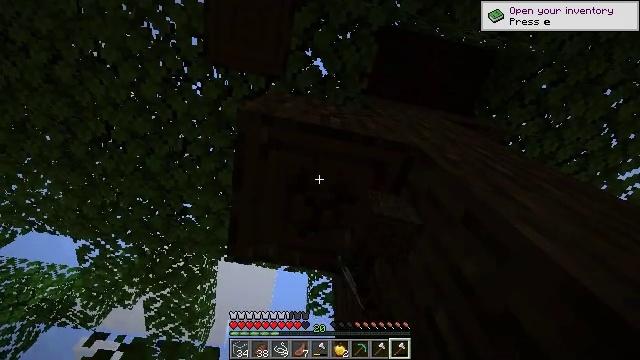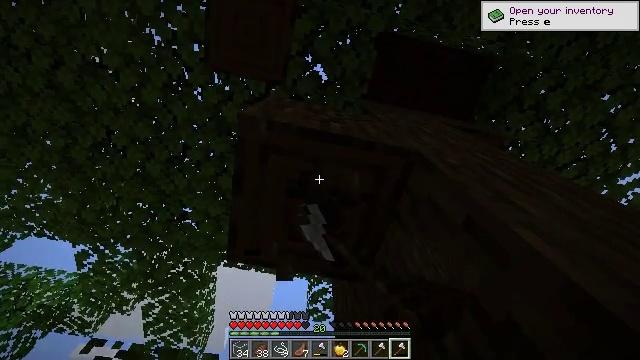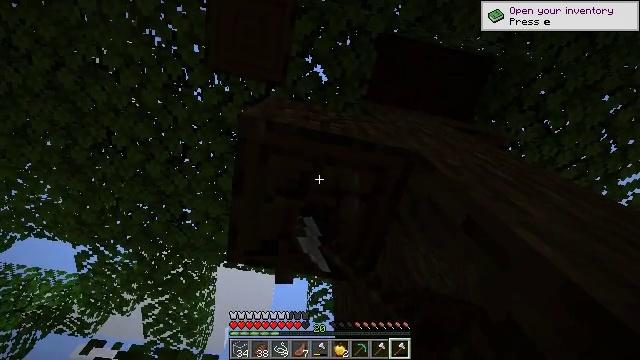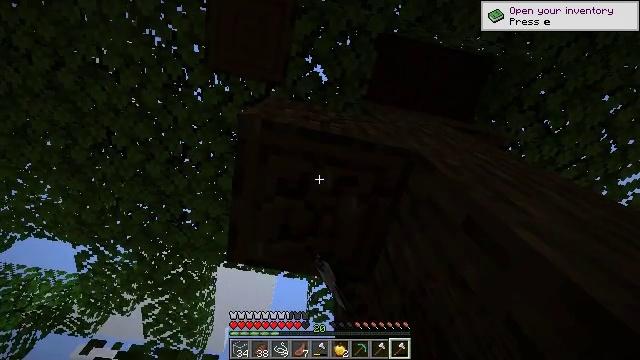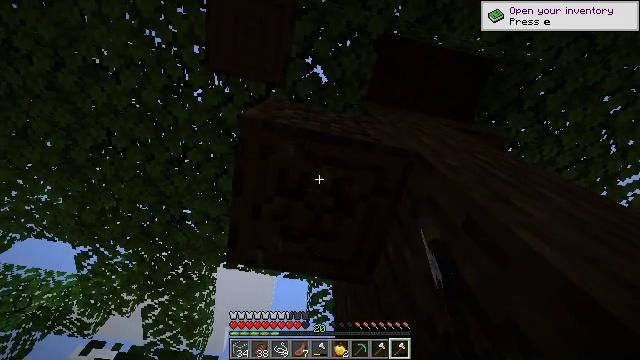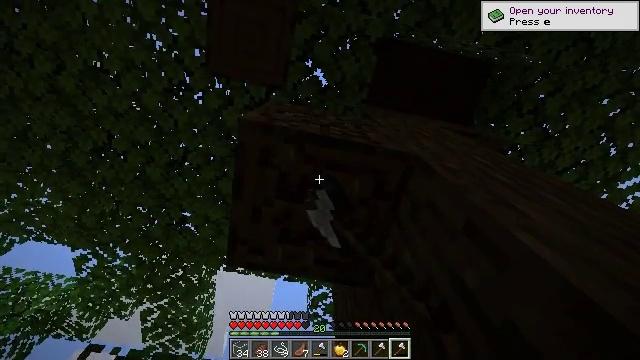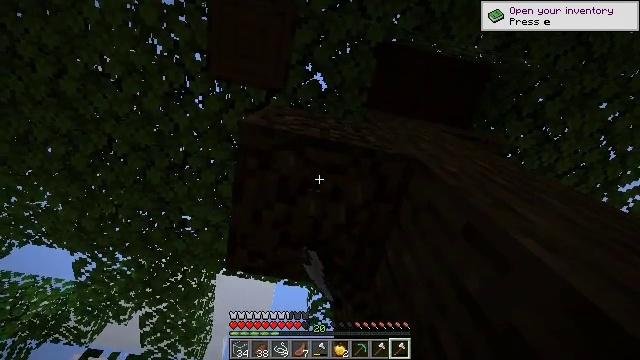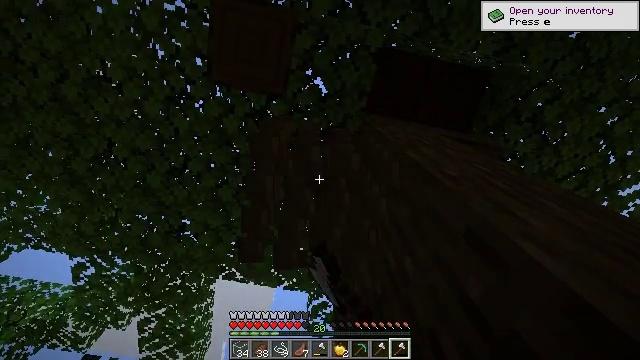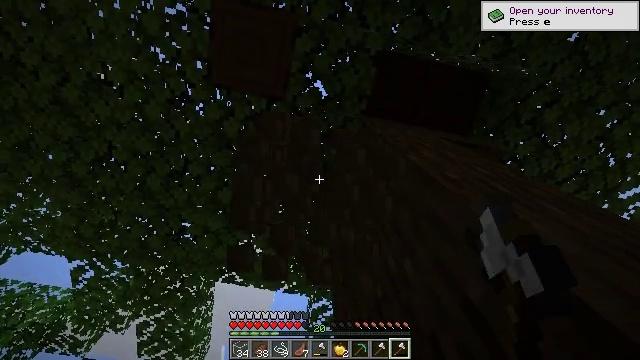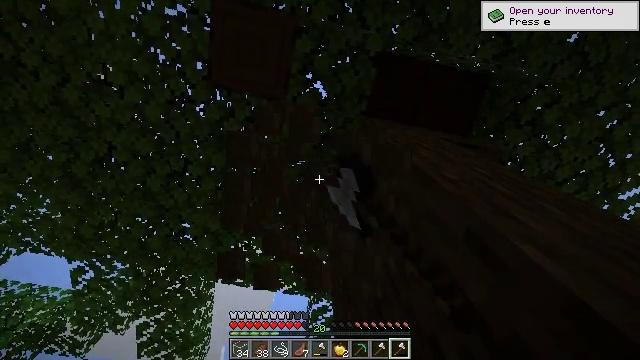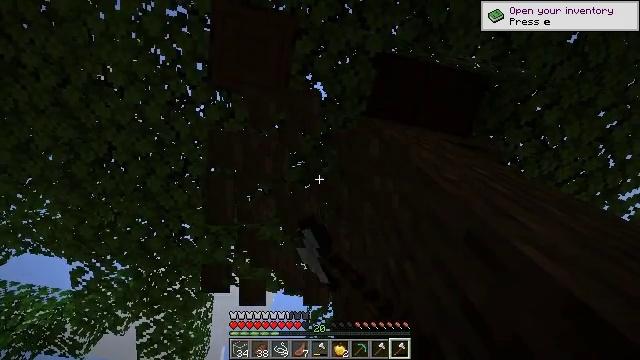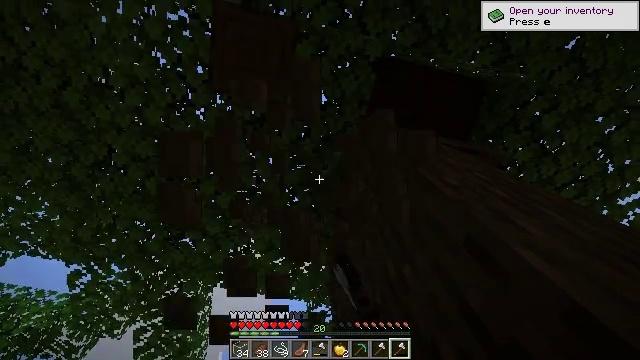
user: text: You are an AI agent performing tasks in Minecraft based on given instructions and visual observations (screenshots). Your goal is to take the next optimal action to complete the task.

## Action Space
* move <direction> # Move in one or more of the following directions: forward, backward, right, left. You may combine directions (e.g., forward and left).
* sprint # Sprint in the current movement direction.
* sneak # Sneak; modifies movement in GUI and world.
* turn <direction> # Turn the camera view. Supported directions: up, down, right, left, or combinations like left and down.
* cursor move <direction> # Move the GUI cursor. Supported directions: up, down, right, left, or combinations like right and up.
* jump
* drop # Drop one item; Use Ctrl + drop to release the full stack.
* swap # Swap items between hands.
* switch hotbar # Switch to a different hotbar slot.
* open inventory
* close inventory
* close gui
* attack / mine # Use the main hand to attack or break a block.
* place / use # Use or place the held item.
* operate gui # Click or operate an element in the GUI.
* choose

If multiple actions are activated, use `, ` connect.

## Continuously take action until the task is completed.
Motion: motion action
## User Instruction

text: Harvest dark oak log for resources.
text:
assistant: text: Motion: turn up, attack / mine
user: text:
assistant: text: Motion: attack / mine
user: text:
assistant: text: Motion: attack / mine
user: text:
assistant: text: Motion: attack / mine
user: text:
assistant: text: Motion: attack / mine
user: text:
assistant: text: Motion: attack / mine
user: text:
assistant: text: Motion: attack / mine
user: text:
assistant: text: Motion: attack / mine
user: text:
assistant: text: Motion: attack / mine
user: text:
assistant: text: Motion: attack / mine
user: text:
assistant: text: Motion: attack / mine
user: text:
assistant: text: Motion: attack / mine